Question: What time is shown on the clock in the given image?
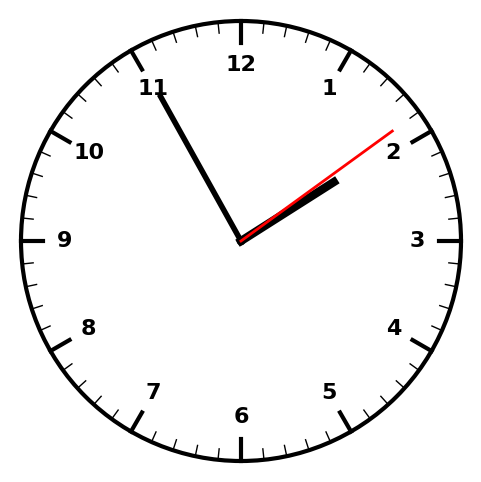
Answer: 01:55:09